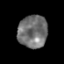
Tissue: prostate
Cell type: T cells
Senescence score: 0.2864
Nuclear area (px): 941
Mean DAPI intensity: 113.182